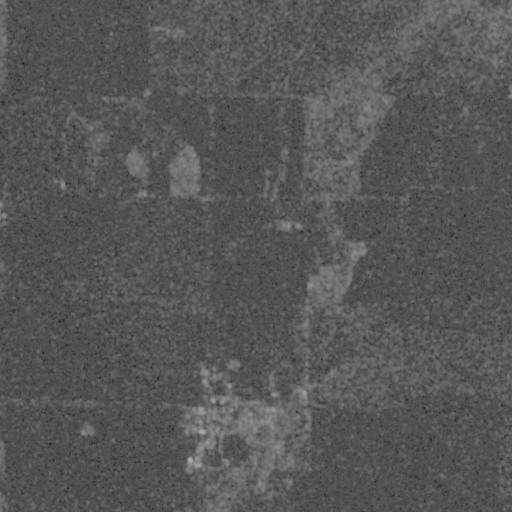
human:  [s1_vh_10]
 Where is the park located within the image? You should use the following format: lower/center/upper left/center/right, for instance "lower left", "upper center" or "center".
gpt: The park is located in the lower center of the image.
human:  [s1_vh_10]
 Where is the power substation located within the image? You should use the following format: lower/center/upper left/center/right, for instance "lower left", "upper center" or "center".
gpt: The power substation is located in the center of the image.
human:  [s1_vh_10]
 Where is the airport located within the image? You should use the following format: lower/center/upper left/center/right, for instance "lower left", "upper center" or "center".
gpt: There is no airport in the image.

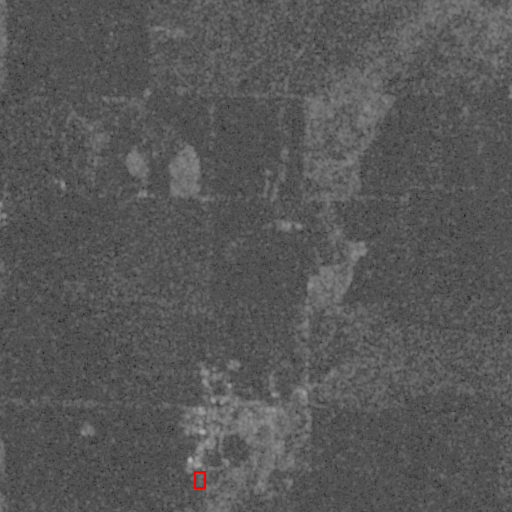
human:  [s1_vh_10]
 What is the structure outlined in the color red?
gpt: The structure outlined in red is a park.
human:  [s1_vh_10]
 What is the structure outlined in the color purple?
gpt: There is no purple outline.